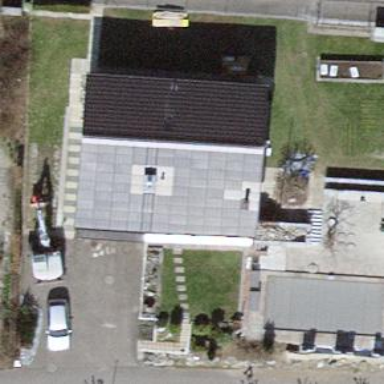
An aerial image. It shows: Solar power generator with photovoltaic panels.